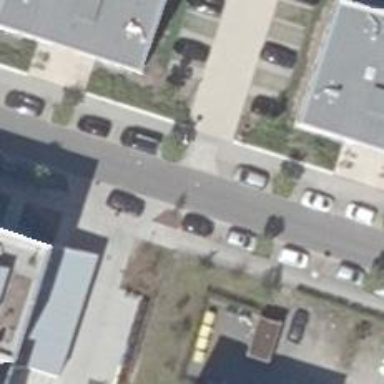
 with parallel parking lanes on each side of the street."